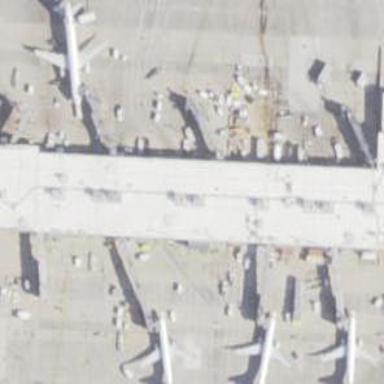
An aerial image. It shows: Airport gate.